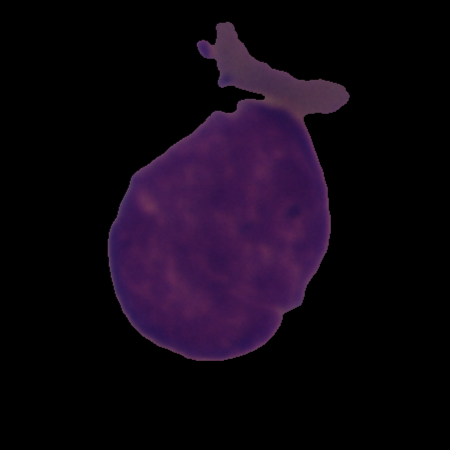
Label: cancer